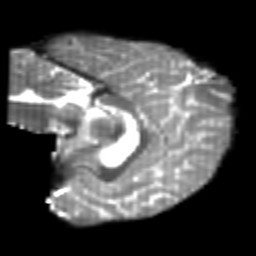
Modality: T2w
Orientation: sagittal
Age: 22
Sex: female
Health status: healthy
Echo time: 0.074 s